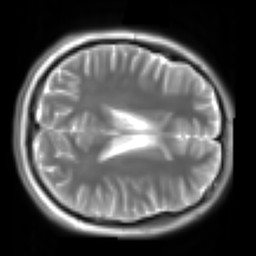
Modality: T2w
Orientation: axial